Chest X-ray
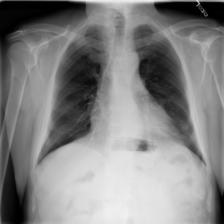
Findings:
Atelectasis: negative
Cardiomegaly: negative
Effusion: negative
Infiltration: negative
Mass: negative
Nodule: positive
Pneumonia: negative
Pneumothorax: negative
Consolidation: negative
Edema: negative
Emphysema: negative
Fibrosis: negative
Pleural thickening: negative
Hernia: negative